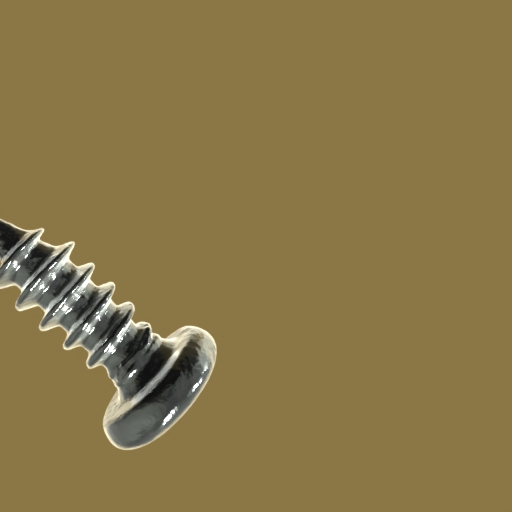
Label: screw